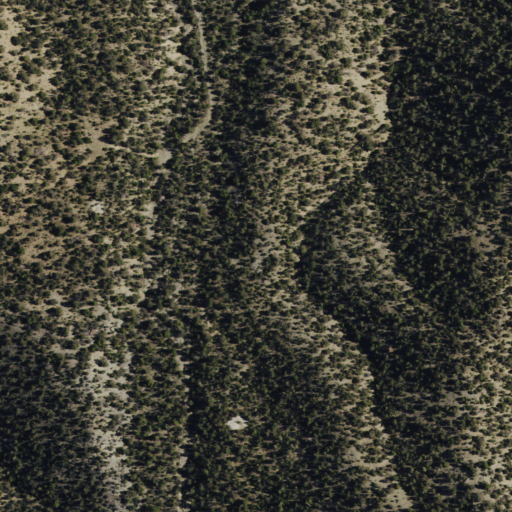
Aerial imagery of valley in Nevada named Timber Canyon containing evergreen forest and shrub